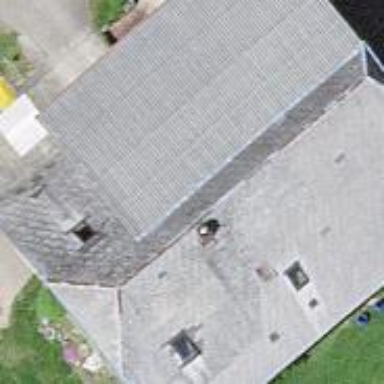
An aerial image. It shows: Farm building.